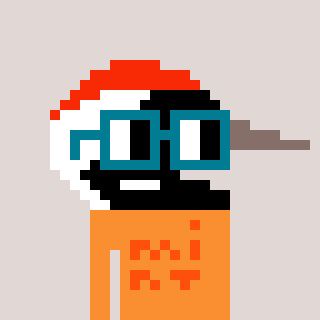
a pixel art character with square dark green glasses, a crane-shaped head and a orange-colored body on a warm background